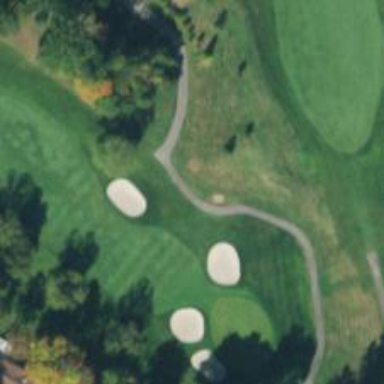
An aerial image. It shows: Path for both road and golf.